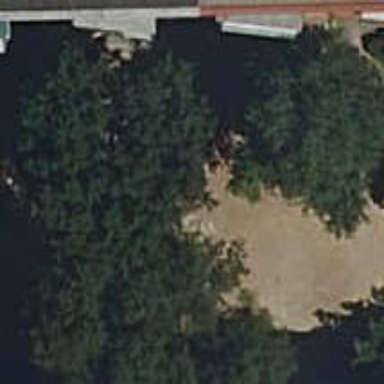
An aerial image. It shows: Picnic table located in leisure land area.